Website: lowes
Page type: customer-info-address
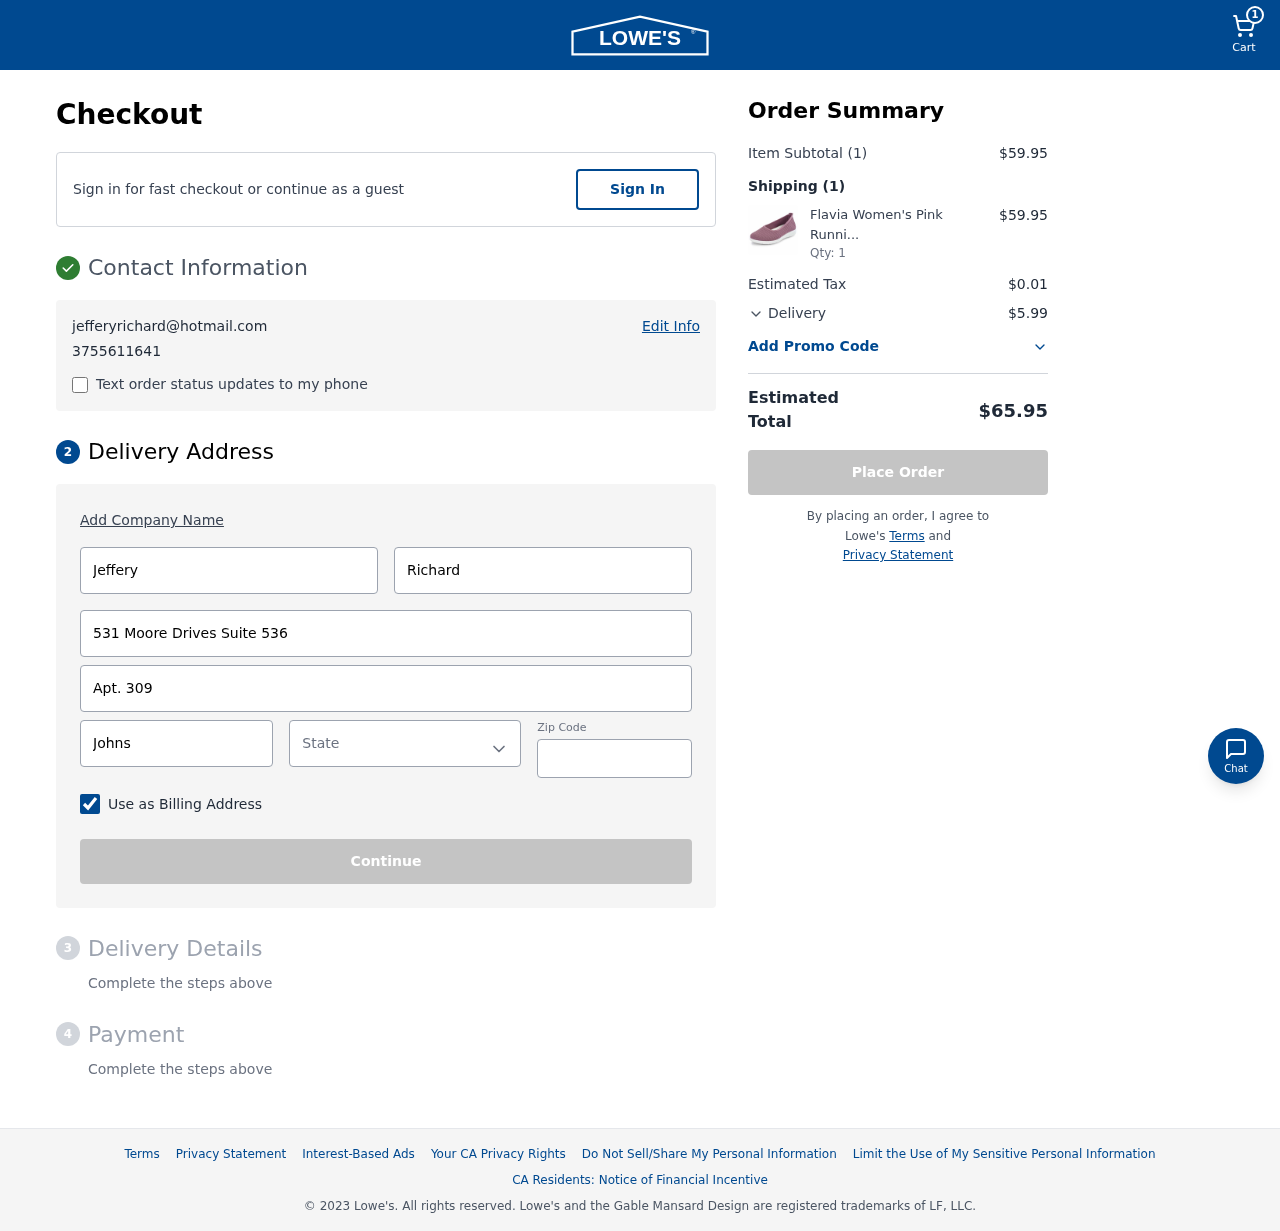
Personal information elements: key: PII_CITY
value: Johnsonhaven
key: PII_EMAIL
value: jefferyrichard@hotmail.com
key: PII_FIRSTNAME
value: Jeffery
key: PII_LASTNAME
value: Richard
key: PII_PHONE
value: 3755611641
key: PII_POSTCODE
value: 56295
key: PII_STATE
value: Michigan
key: PII_STREET
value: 531 Moore Drives Suite 536
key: PII_STREET2
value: Apt. 309
Product elements: key: PRODUCT1_NAME
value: Flavia Women's Pink Running Shoes-9 UK (41 EU) (10 US) (FKT/FB-01/PNK)
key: PRODUCT1_QUANTITY
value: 1
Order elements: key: ORDER_NUM_ITEMS
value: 1
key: ORDER_SUBTOTAL
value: $59.95
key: ORDER_NUM_ITEMS2
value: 1
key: ORDER_SUBTOTAL2
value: $59.95
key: ORDER_TAX
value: $0.01
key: ORDER_SHIPPING_COST
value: $5.99
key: ORDER_TOTAL
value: $65.95